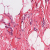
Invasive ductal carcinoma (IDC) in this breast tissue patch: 0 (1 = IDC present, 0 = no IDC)